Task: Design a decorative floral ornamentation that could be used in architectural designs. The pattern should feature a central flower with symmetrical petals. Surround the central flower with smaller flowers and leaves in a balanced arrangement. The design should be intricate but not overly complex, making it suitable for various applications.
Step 1765:
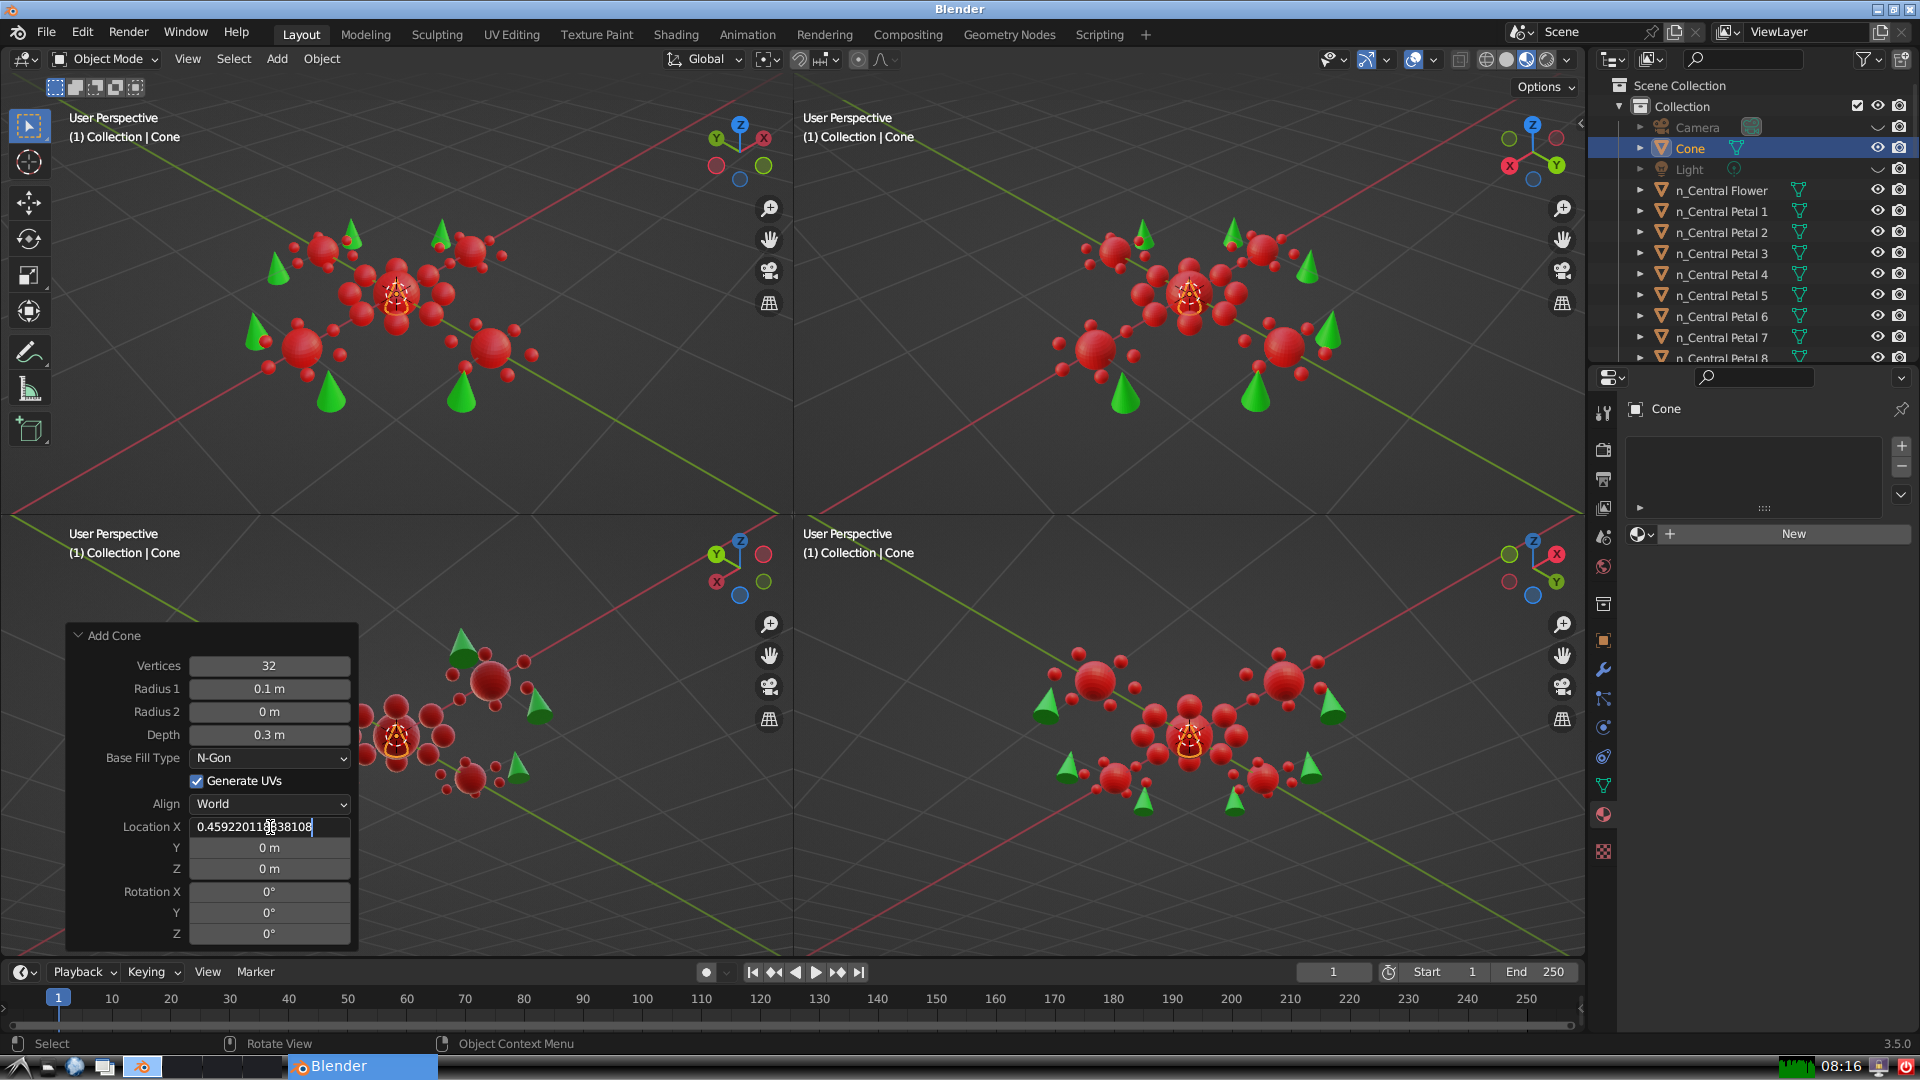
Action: {"key_press": ['Return']}